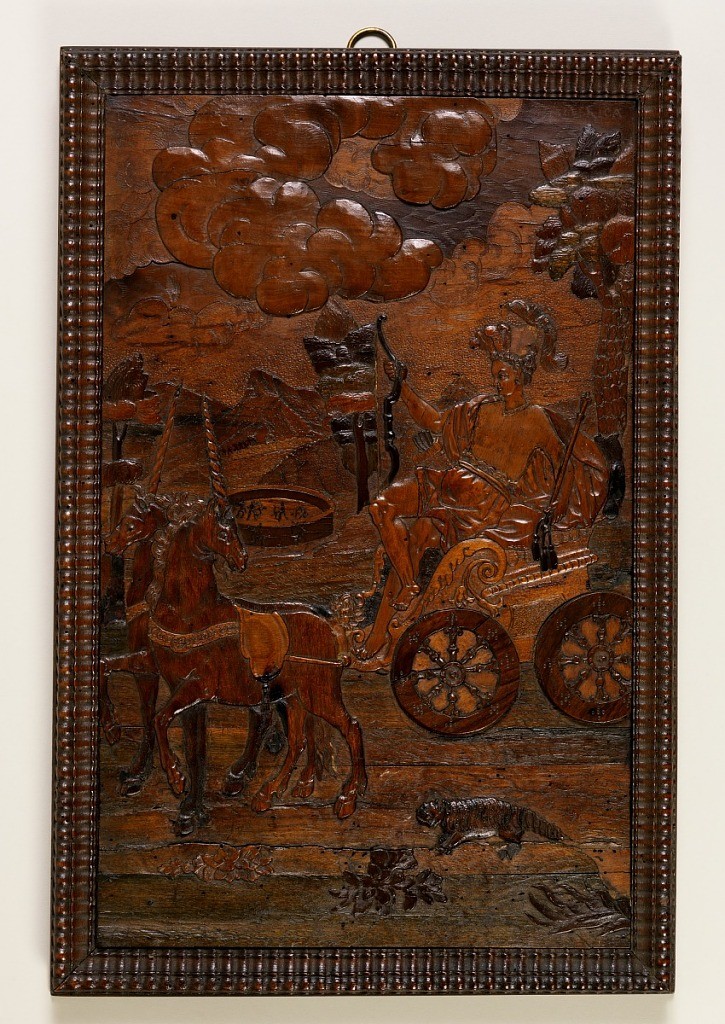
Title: Figure of America
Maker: Julius Goltzius, Dutch, died ca. 1595
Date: late 17th–early 18th century
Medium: fruitwood
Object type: allegorical panel
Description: Panel in gadrooned frame. Semi-nude female figure with feather headdress, holding bow and sceptre, seated in chariot drawn by two unicorns; in foreground, an armadillo in background, men with bows inside and outside a circular enclosure.  At top right, the word "America" is faintly visible.